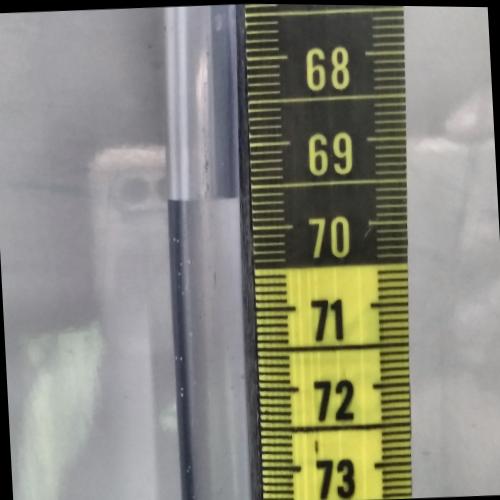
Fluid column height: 69.6 cm